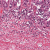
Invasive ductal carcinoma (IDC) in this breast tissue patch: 1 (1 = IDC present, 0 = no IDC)